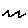
Label: zigzag